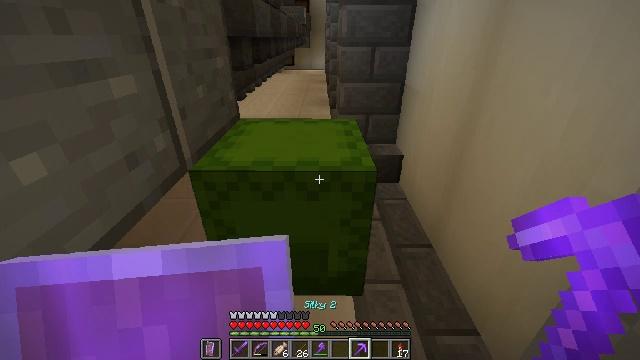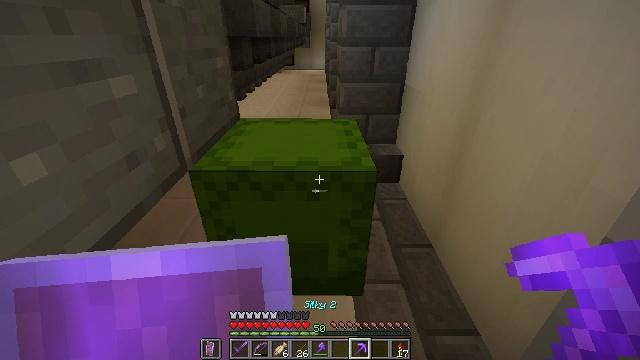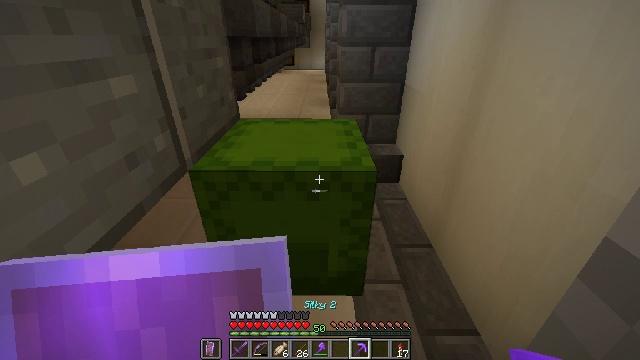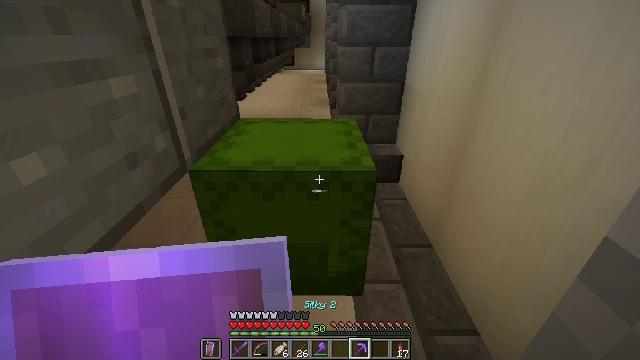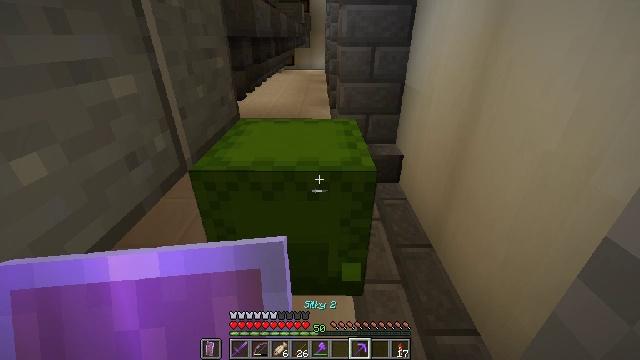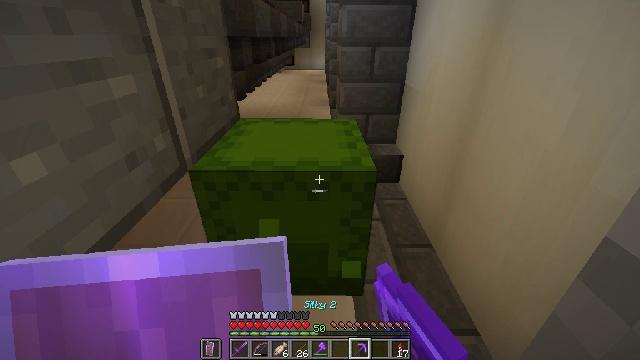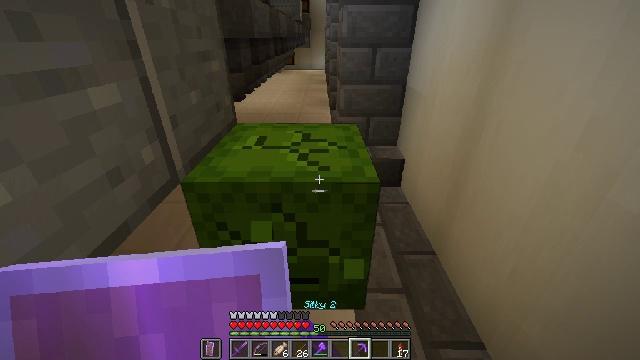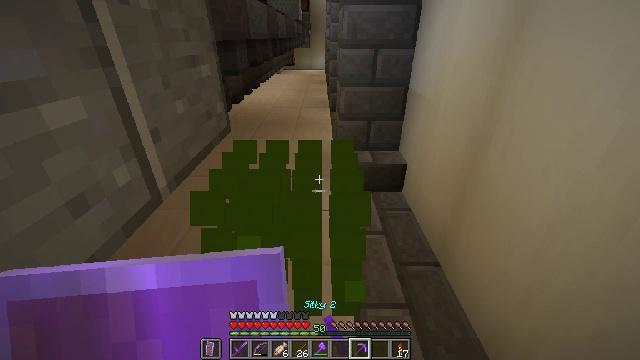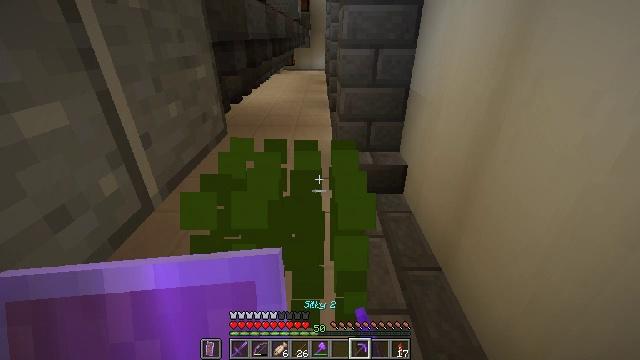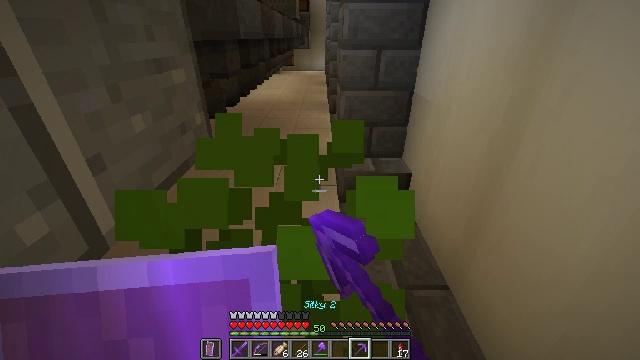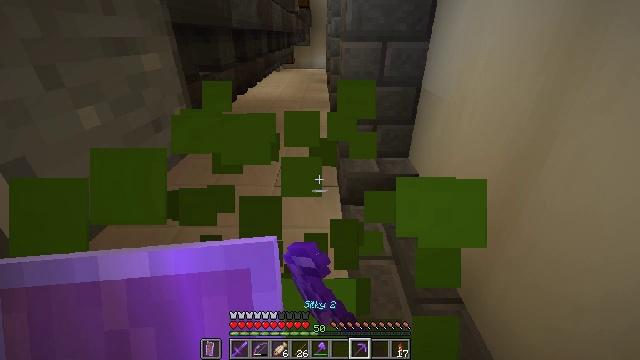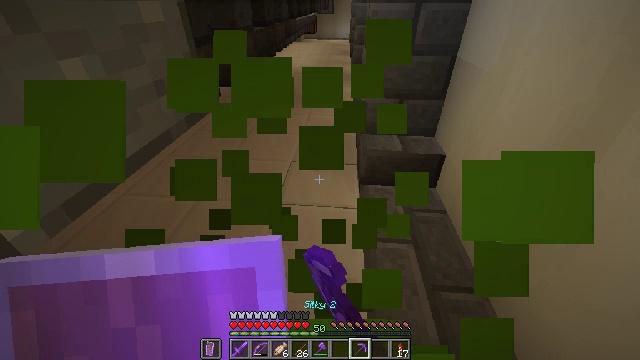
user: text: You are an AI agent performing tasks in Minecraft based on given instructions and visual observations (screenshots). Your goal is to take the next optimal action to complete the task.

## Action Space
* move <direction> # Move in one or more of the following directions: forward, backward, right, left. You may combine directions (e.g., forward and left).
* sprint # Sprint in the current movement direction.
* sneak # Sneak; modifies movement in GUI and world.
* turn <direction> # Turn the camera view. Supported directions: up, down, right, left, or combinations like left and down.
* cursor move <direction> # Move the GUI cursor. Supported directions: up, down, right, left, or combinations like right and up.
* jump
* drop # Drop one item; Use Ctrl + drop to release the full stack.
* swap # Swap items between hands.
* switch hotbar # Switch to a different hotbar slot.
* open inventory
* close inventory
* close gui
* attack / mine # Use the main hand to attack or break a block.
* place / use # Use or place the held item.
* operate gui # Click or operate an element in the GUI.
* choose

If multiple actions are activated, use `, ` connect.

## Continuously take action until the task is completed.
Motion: motion action
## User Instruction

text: Smash the lime shulker box to carry it in your inventory.
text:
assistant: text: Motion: no_op
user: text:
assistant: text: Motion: no_op
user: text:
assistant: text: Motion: no_op
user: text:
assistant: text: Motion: attack / mine
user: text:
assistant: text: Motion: attack / mine
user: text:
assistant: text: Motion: move forward, attack / mine
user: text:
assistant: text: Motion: move forward, attack / mine
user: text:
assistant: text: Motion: move forward, attack / mine
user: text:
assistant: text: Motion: move forward, attack / mine
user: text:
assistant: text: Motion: move forward
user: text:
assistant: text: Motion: move forward, turn left and down
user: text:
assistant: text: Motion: no_op